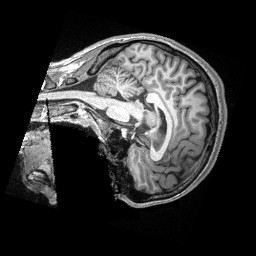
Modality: T1w
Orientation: sagittal
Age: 19
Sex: male